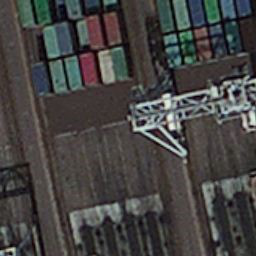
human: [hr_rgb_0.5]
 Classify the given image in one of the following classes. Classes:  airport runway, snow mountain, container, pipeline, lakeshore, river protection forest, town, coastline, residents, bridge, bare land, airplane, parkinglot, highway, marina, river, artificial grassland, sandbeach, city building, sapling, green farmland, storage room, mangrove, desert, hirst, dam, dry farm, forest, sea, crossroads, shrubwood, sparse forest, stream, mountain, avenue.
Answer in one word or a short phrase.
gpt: container